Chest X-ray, PA view. Patient: 45 years old, sex F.
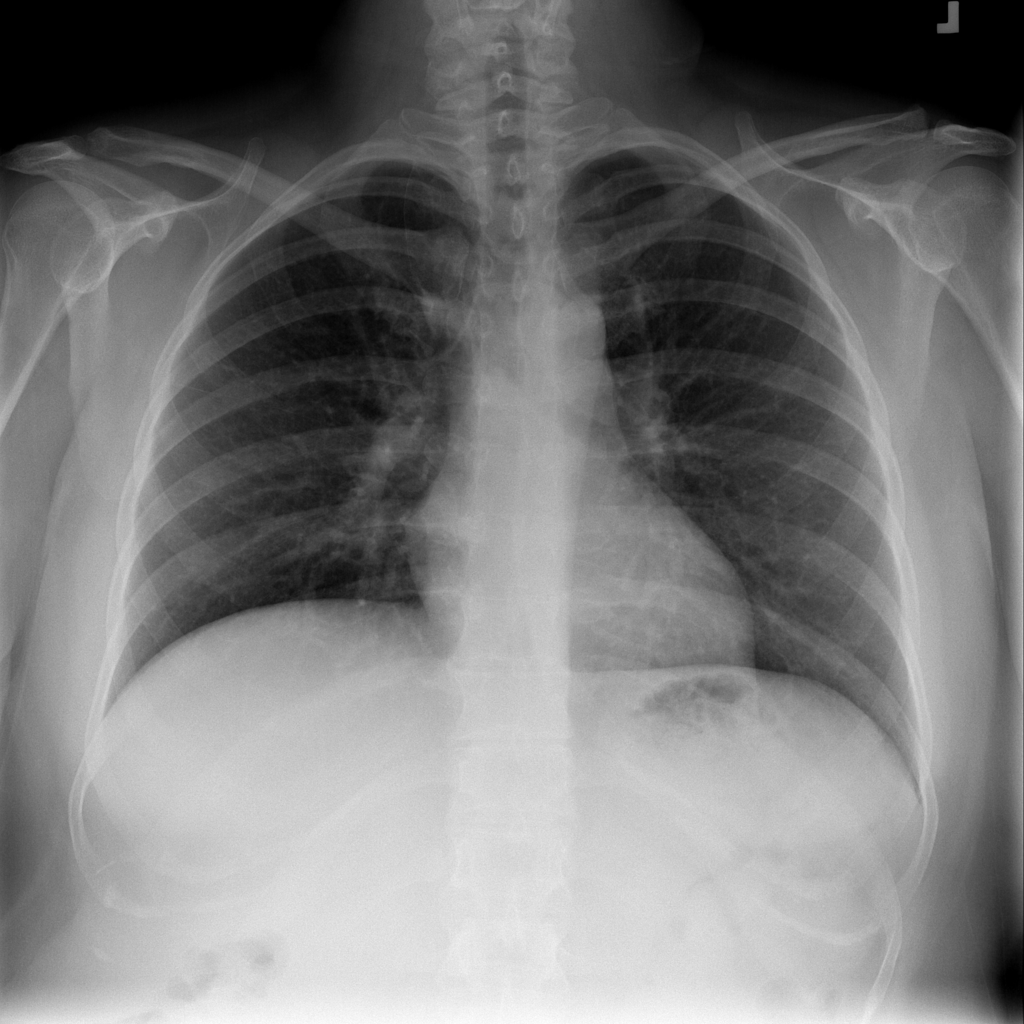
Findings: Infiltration